Interaction volume radius: 10 \u00c5
Interaction volume height: 20 \u00c5
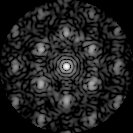
Disorder parameter: 0.5718